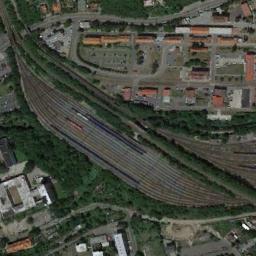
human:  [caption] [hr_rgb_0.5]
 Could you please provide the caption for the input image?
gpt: A nice suburban railway station .

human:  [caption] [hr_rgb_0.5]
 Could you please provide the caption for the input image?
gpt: The railway station has lots of railways and some trains and the railway station is surrounded by green belts and some houses .

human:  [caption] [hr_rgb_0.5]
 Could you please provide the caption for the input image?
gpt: The railway station is next to some buildings and trees .

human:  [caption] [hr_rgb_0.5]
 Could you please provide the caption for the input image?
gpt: There are many buildings beside the railway station .

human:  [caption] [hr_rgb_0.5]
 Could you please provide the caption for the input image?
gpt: There are many green trees and some buildings near the railway station .